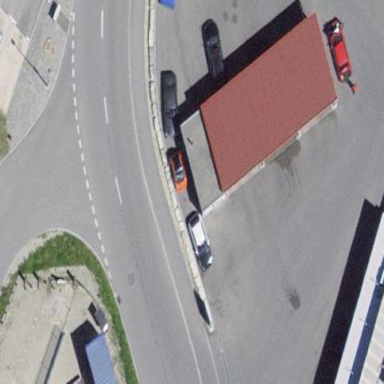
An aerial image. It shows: Car wash located under roof.